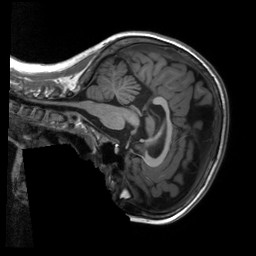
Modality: T1w
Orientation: sagittal
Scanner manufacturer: siemens
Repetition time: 2.3 s
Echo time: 0.00229 s